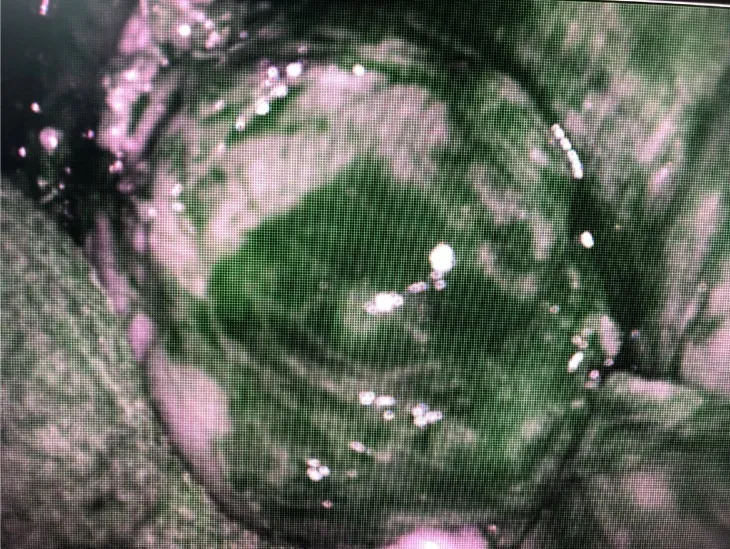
Tumor mass taking up ICG, situated in the pancreatic head.
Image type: ophthalmic_imaging (ophthalmic_angiography)